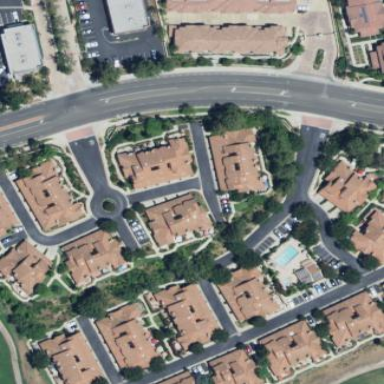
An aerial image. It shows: Condominium within residential area.